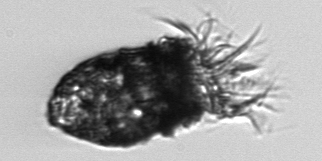
Label: Stenosemella_pacifica